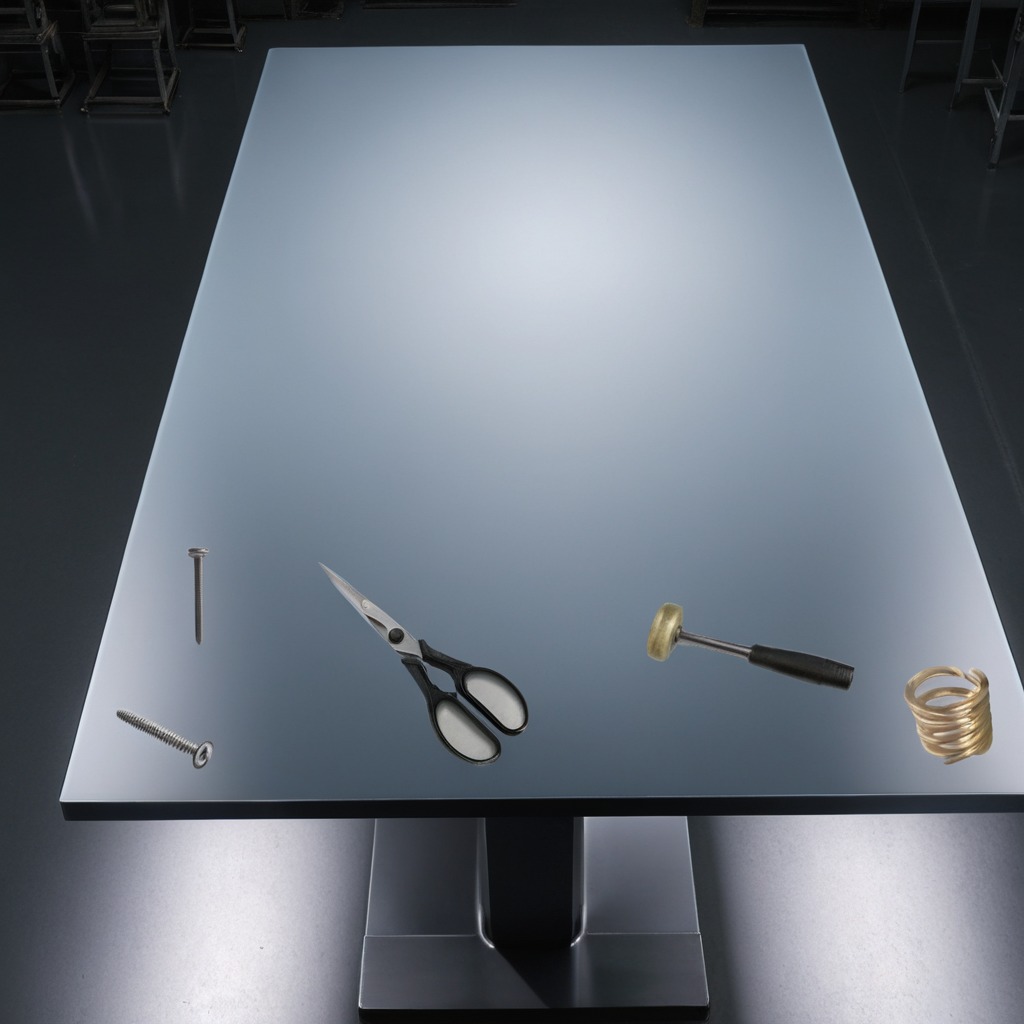
A metal machine screw, an iron nail, a hammer, a coiled metal spring, and a pair of scissors are lying on the clean empty table in the basement in the evening.